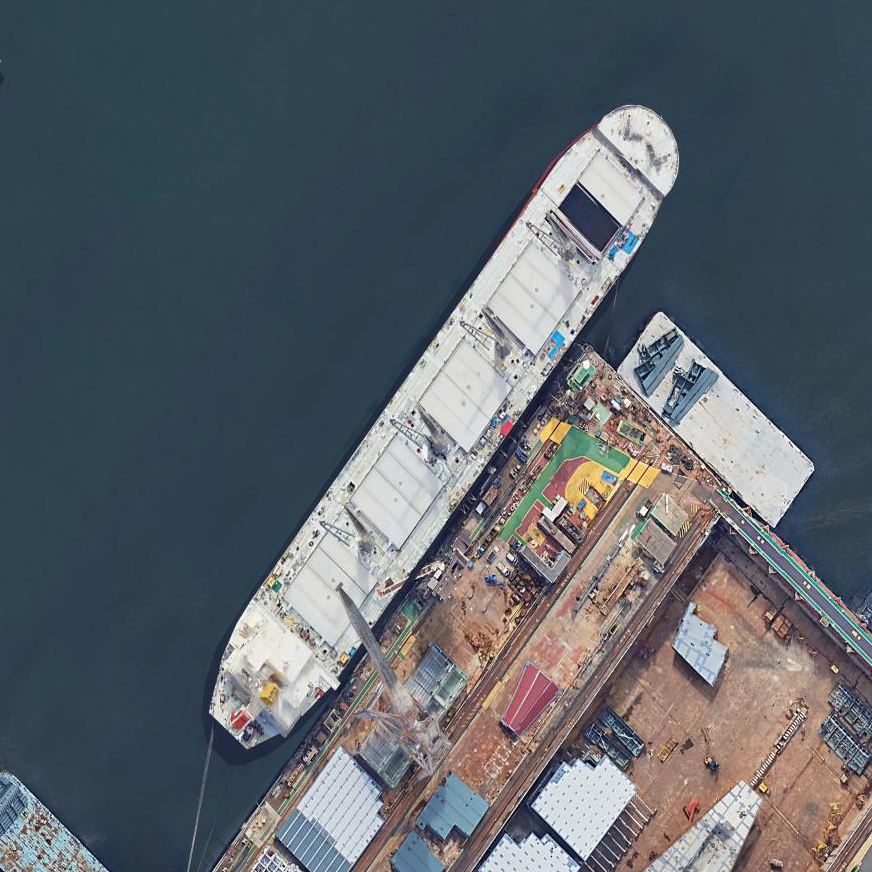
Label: Cargo_ship